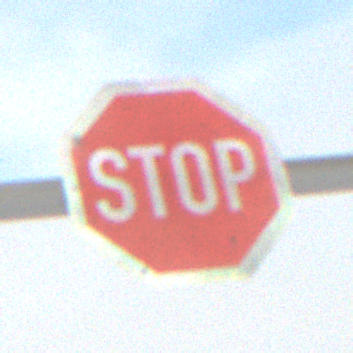
Verkehrszeichen: Stop
Umgebung: Outdoor, Nature
Tageszeit: MorningAfternoon
Wetter: Overcast
Licht: Natural
Jahreszeit: Winter
Kontrast: LowContrast